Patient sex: M
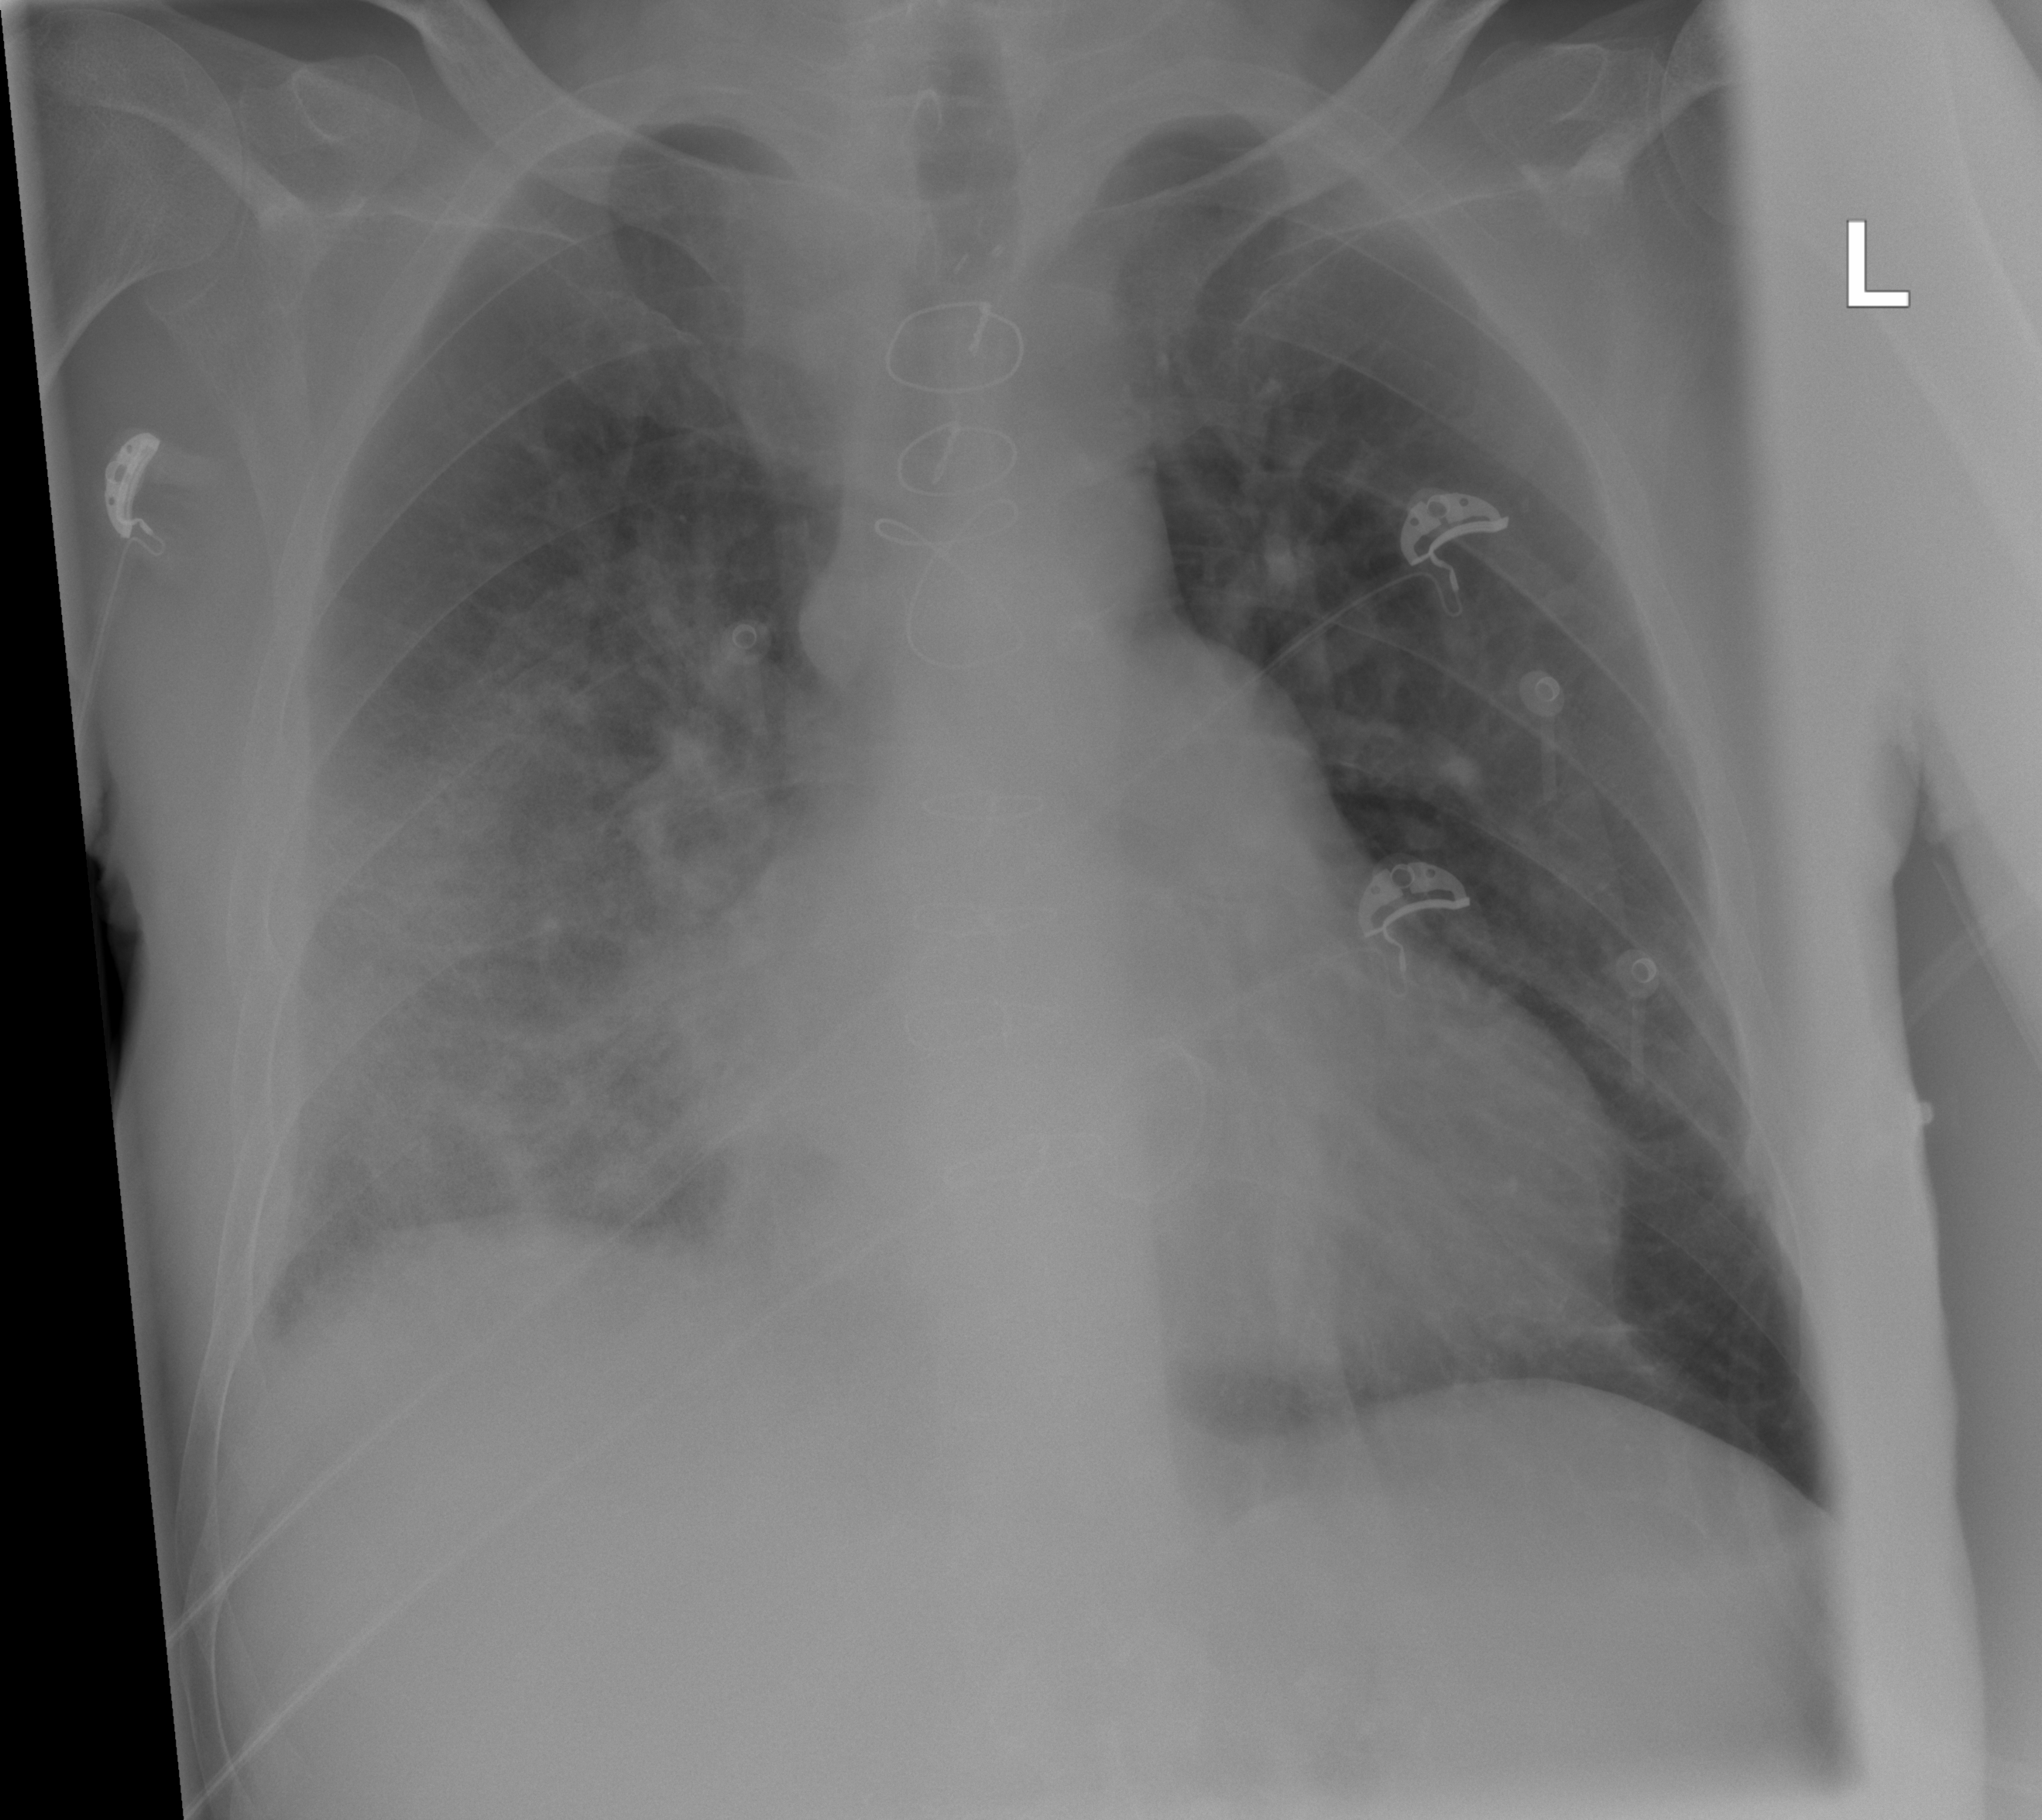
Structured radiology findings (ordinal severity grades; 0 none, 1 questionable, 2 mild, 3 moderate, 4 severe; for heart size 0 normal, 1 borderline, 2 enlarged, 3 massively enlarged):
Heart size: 1
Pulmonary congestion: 2
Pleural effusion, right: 2
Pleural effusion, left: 0
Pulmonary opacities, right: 2
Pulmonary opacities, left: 0
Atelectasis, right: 2
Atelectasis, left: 0